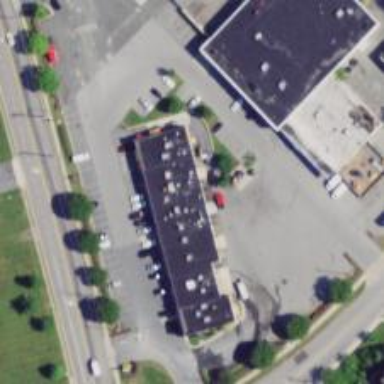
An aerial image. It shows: Convenience shop.